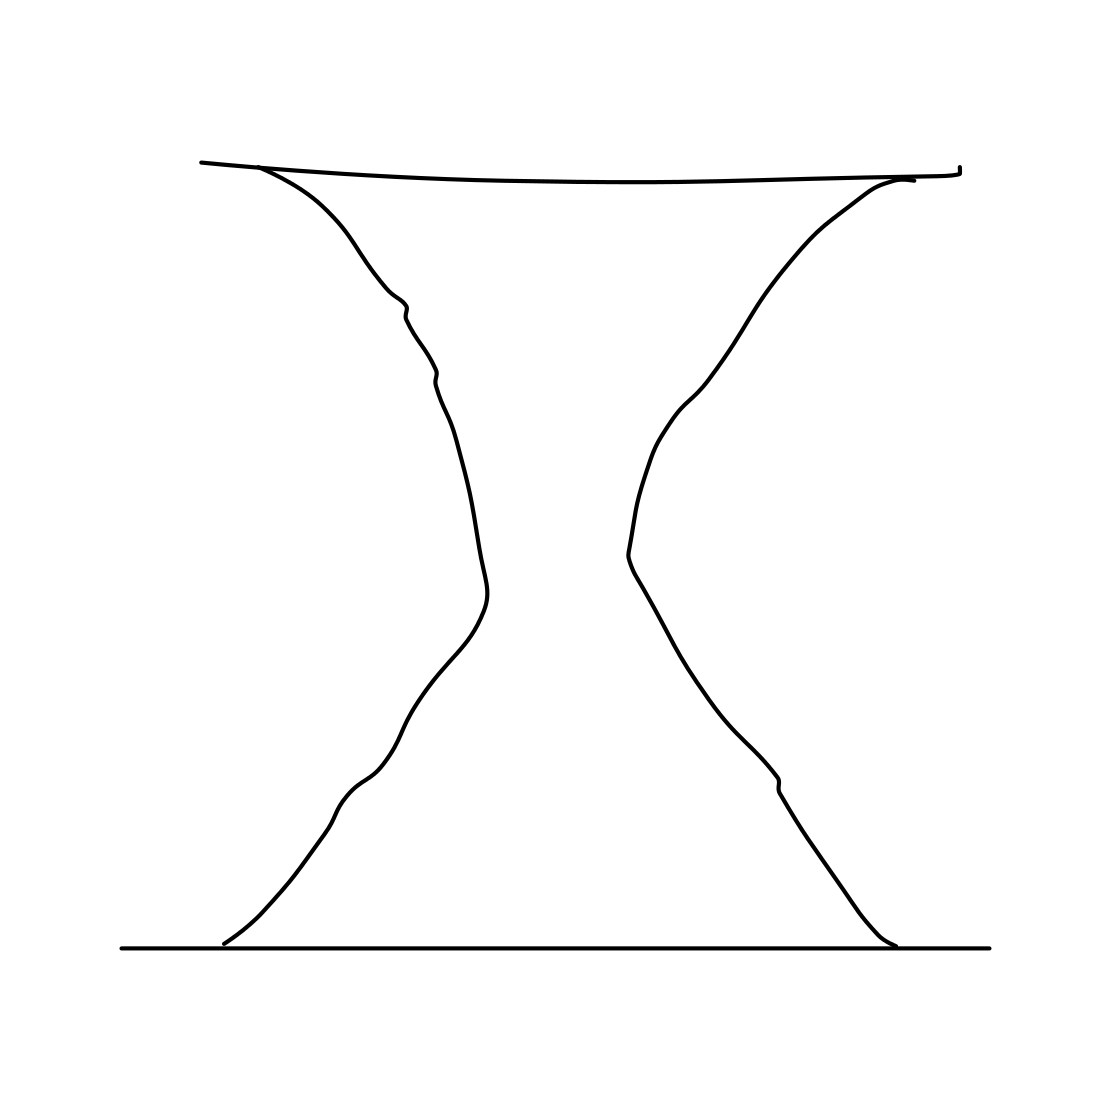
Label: hourglass